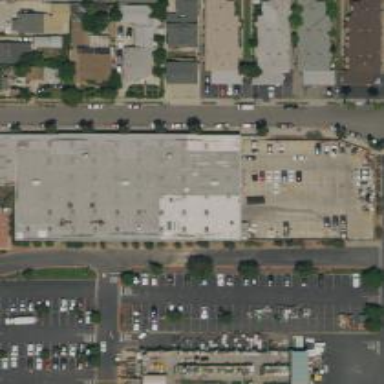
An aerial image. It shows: Commercial building.